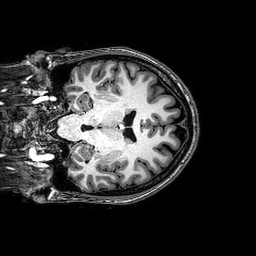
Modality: T1w
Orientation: coronal
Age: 23
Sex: female
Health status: healthy
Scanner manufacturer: philips
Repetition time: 0.008166 s
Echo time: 0.00375 s